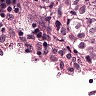
Metastatic tissue present: yes